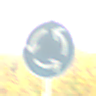
Verkehrszeichen: Kreisverkehr
Zusatzzeichen oben: VorfahrtGewaehren
Umgebung: Outdoor, Nature
Tageszeit: SunriseSunset
Wetter: PartlyCloudy
Licht: Natural
Jahreszeit: NotSpecified
Kontrast: LowContrast